Question: I am trying to use Clojure to process images and I would like to represent images using Clojure data structures. Basically, my first approach was using a vector of vectors and 'mapv' to operate over each pixel value and return a new image representation with the same data structure. However, some basic operations are taking too much time.
Using Jvisual profiler, I got the results showed below. Somebody could give me a tip to improve the performance? I can give more details if it is necessary, but maybe just looking at the costs of 'seq' and 'next' someone can have a good guess.

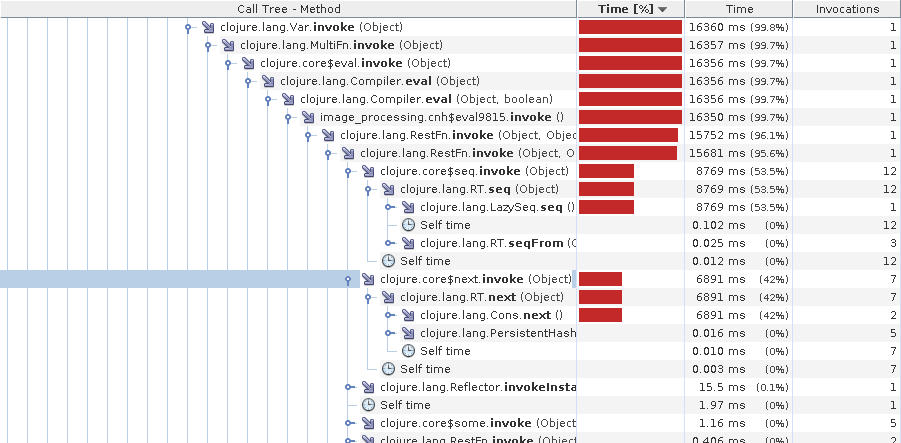
Answer: I really think that you should use arrays of primitives for this. Clojure has array support built-in, even though it's not highlighted, and it's for cases just like this, where you have a high volume of numerical data.
Any other approach, vectors, even java collections will result in all of your numbers being boxed individually, which is very wasteful. Arrays of primitives (int, double, byte, whatever is appropriate) don't have this problem, and that's why they're there. People feel shy about using arrays in clojure, but they're there for a reason, and this is it. And it'll be good protable clojure code -- int-array works in both jvm clojure and clojure-script.
Try arrays and benchmark.